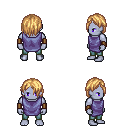
a pixel art fantasy rpg character, male body template, dark elf, purple skin, chain tabard jacket, teal pants, light blonde bangs hairstyle, leather bracers, four views (front, back, left, right), 2x2 character sprite sheet, small pixel art, hard edges, no anti-aliasing